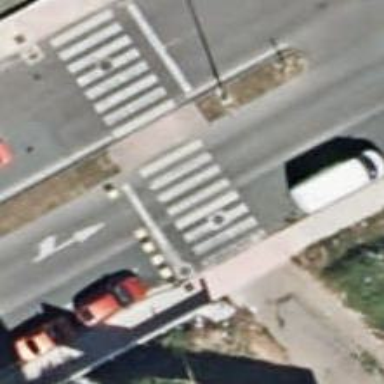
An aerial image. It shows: Uncontrolled road crossing.